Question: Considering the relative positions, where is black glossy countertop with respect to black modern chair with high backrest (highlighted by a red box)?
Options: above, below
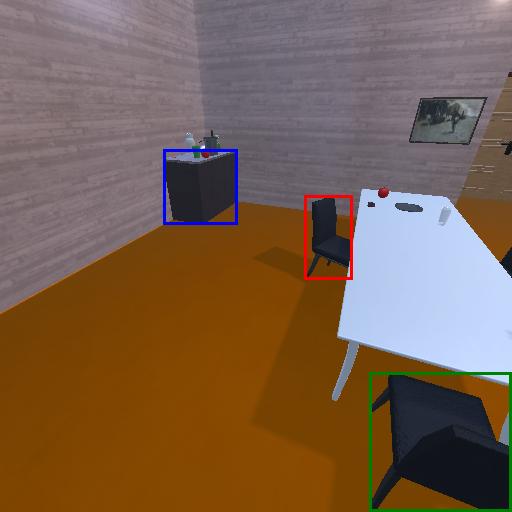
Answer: above